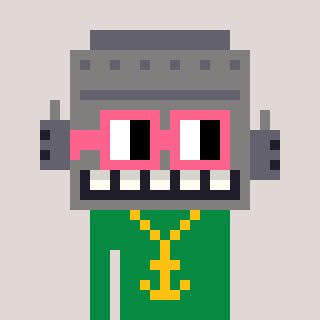
a pixel art character with square pink glasses, a robot-shaped head and a green-colored body on a warm background